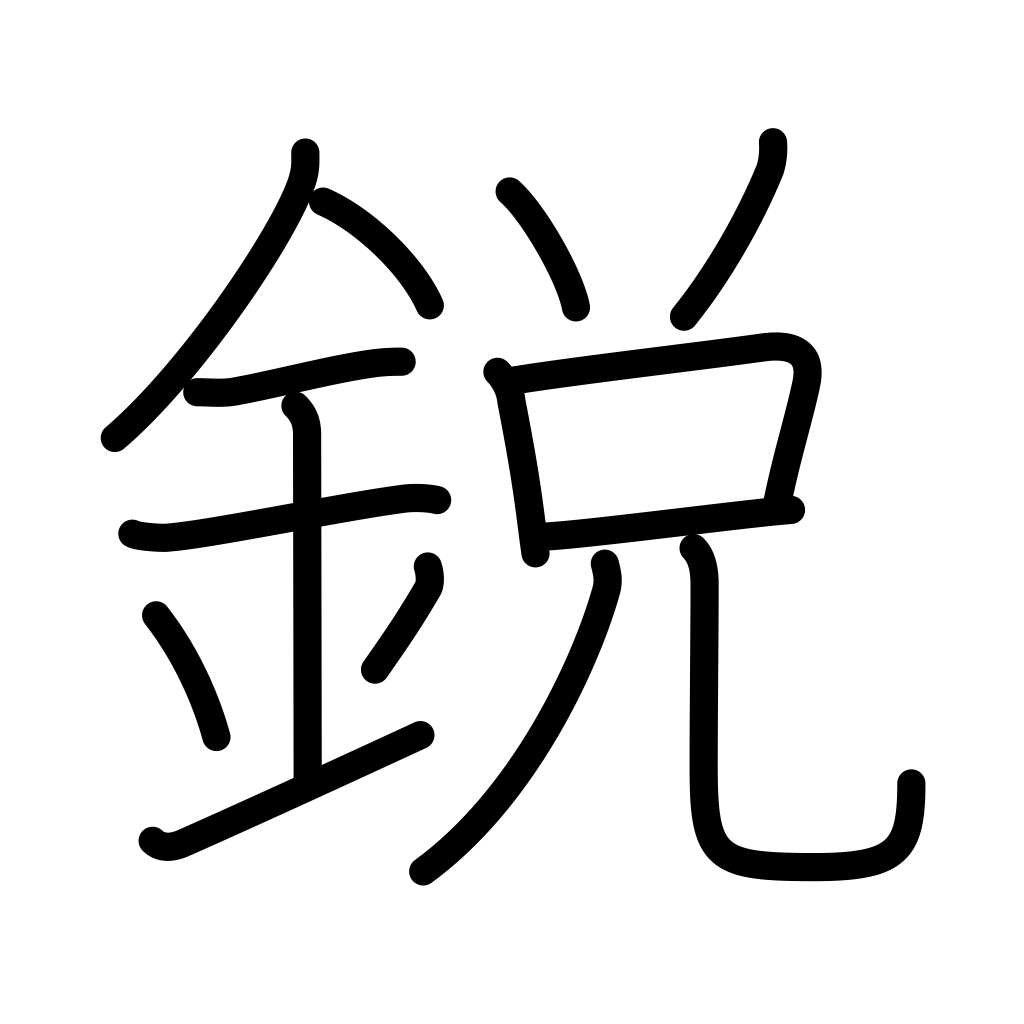
Meaning: pointed, sharpness, edge, weapon, sharp, violent